Interaction volume radius: 10 \u00c5
Interaction volume height: 15 \u00c5
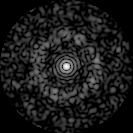
Disorder parameter: 0.8199